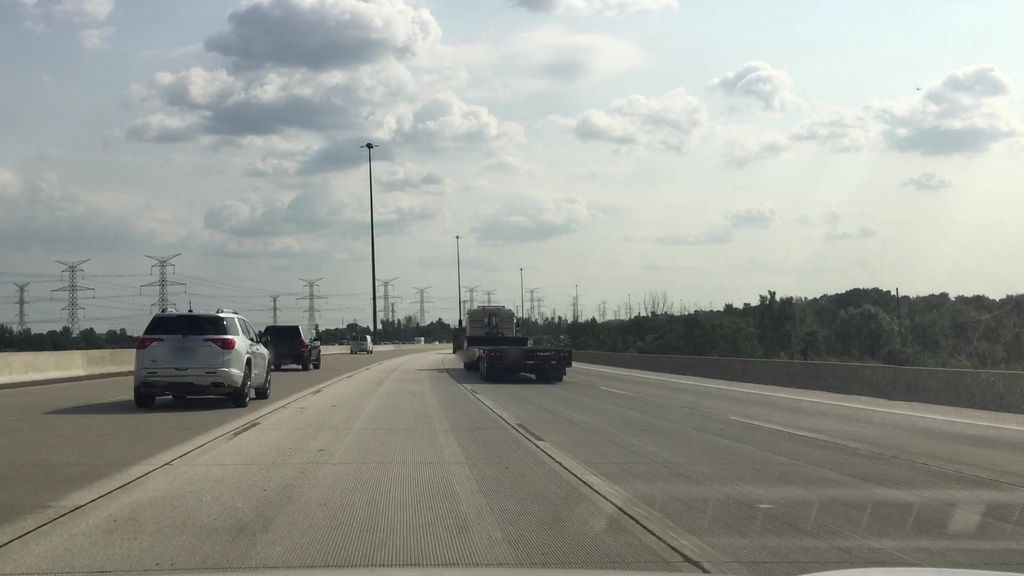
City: toronto